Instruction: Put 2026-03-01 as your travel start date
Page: home
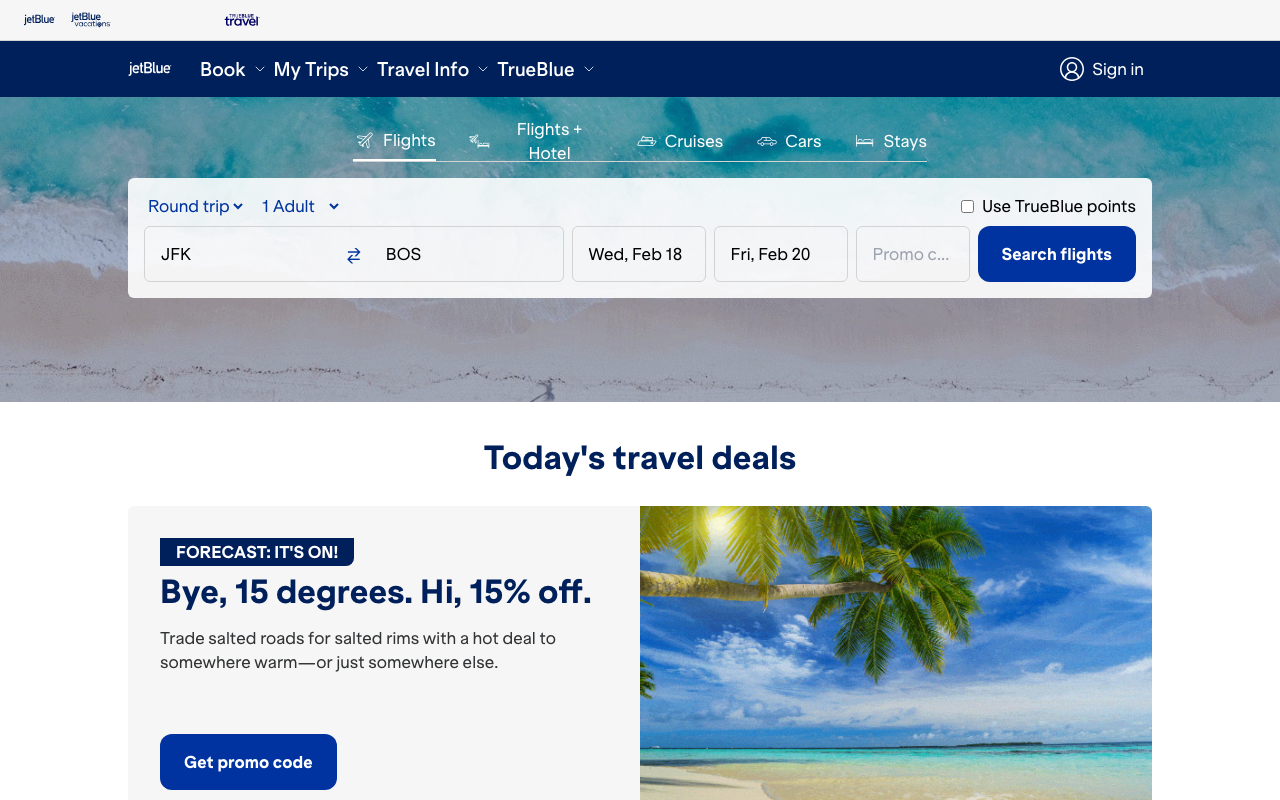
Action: type